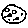
Label: moon